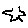
Label: star